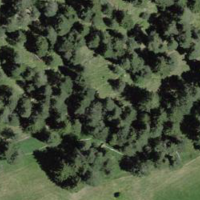
EUNIS habitat code: 43
Species observed at this site:
Rubus saxatilis
Pyrrhula pyrrhula